Question: I've developed a quick and dirty MS Access 2010 '.accdb' database for me to store my store receipts.
I have two main tables and I have set up a one-to-many relationship between 'Receipts' and 'Items'.
'''
Receipts ( ReceiptId, DateTime, GrandTotal )
Items ( ItemId, ReceiptId, Description, LineTotal )
'''
I'd like to add a Computed Column to the 'Receipts' table that is the 'SUM()' of all of that receipt's 'Items.LineTotal', which will allow me to detect discrepancies between a receipt's stated total and the amount I actually paid (such as tips on pizza deliveries).
When I open the table designer for 'Receipts' and add a Calculated Column I don't see the 'Items' table listed in the Expression Builder. I've made a screenshot: .
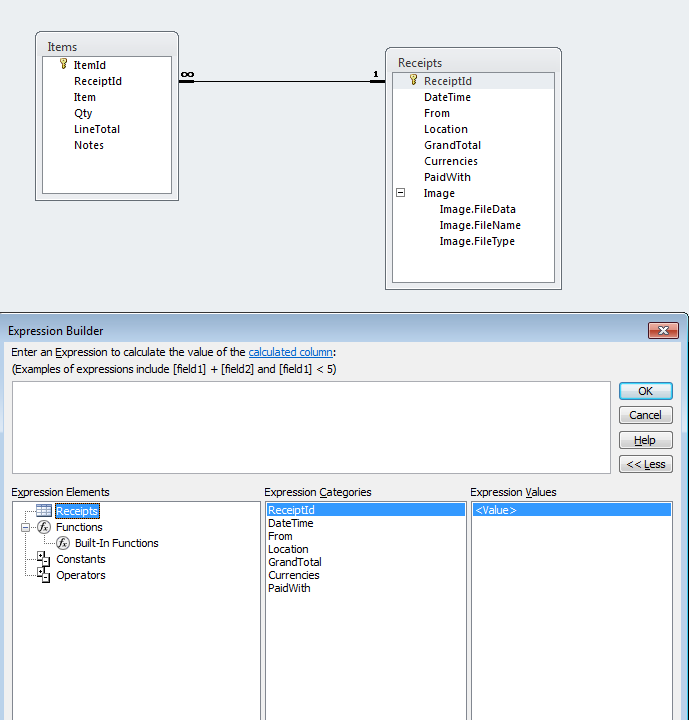
Answer: The calculated field can not reference fields in a different table. See <URL>:
Consider whether a query to supply the calculated field would be an acceptable alternative. Or, with a form or report, you could add a control and use its control source property to perform the calculation.